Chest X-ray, AP view. Patient: 56 years old, sex M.
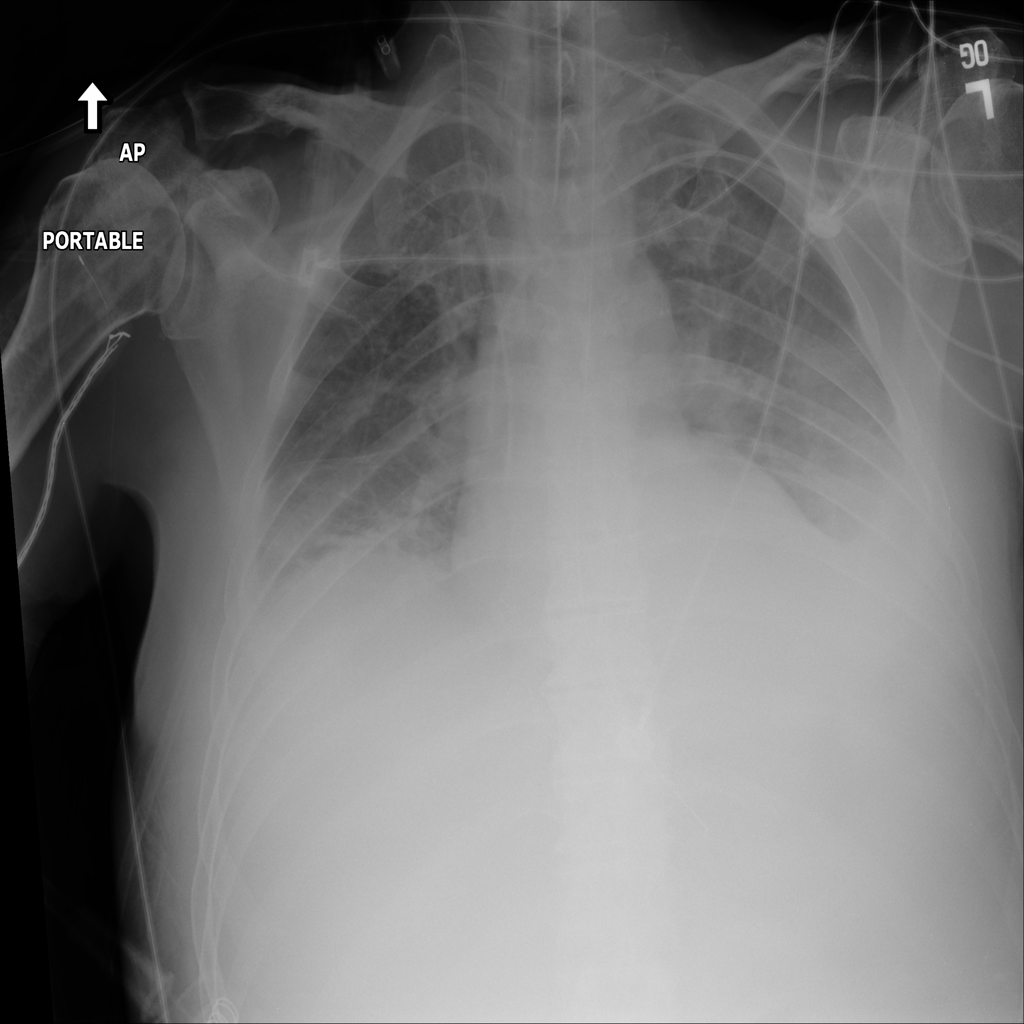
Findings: Atelectasis, Effusion, Infiltration